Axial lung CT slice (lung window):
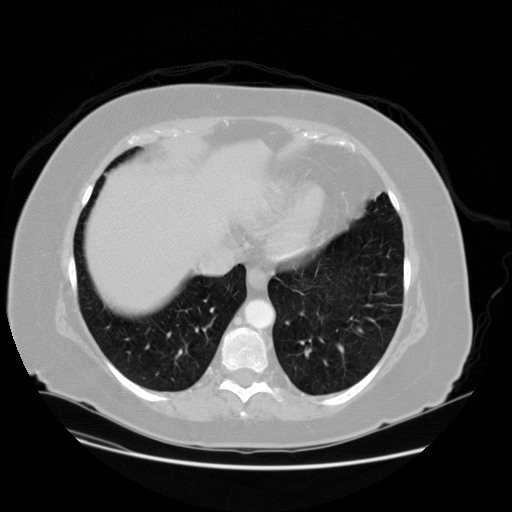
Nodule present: no